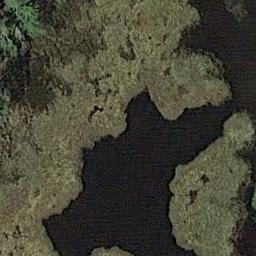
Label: wetland